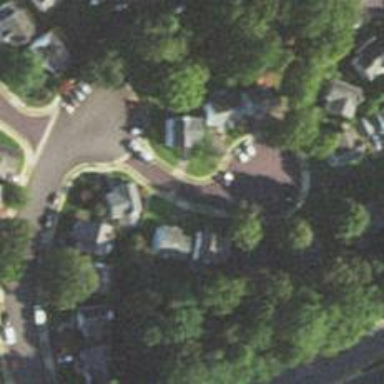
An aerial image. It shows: Residential road with asphalt surface and separate sidewalk.